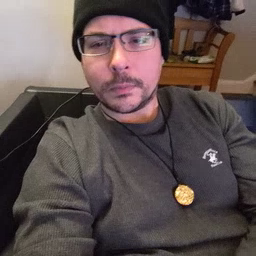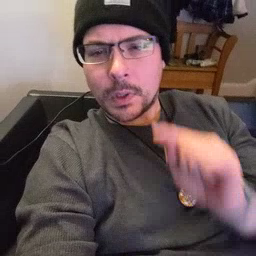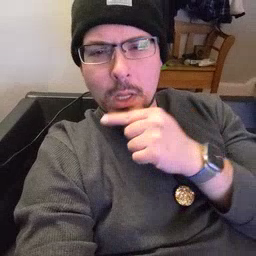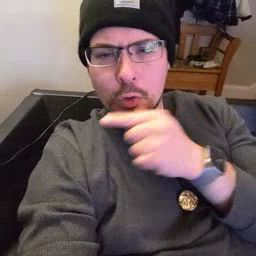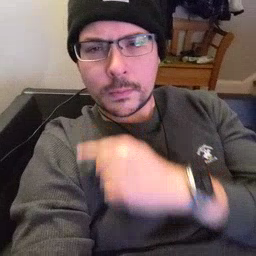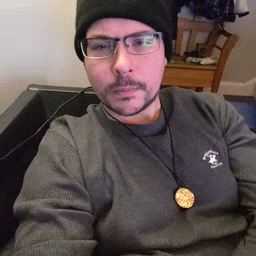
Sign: carrot